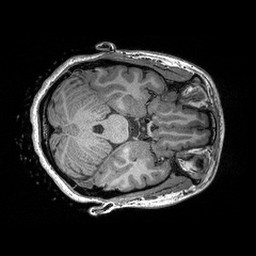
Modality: T1w
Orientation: axial
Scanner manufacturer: siemens
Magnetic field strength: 3 T
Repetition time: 2.3 s
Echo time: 0.00298 s